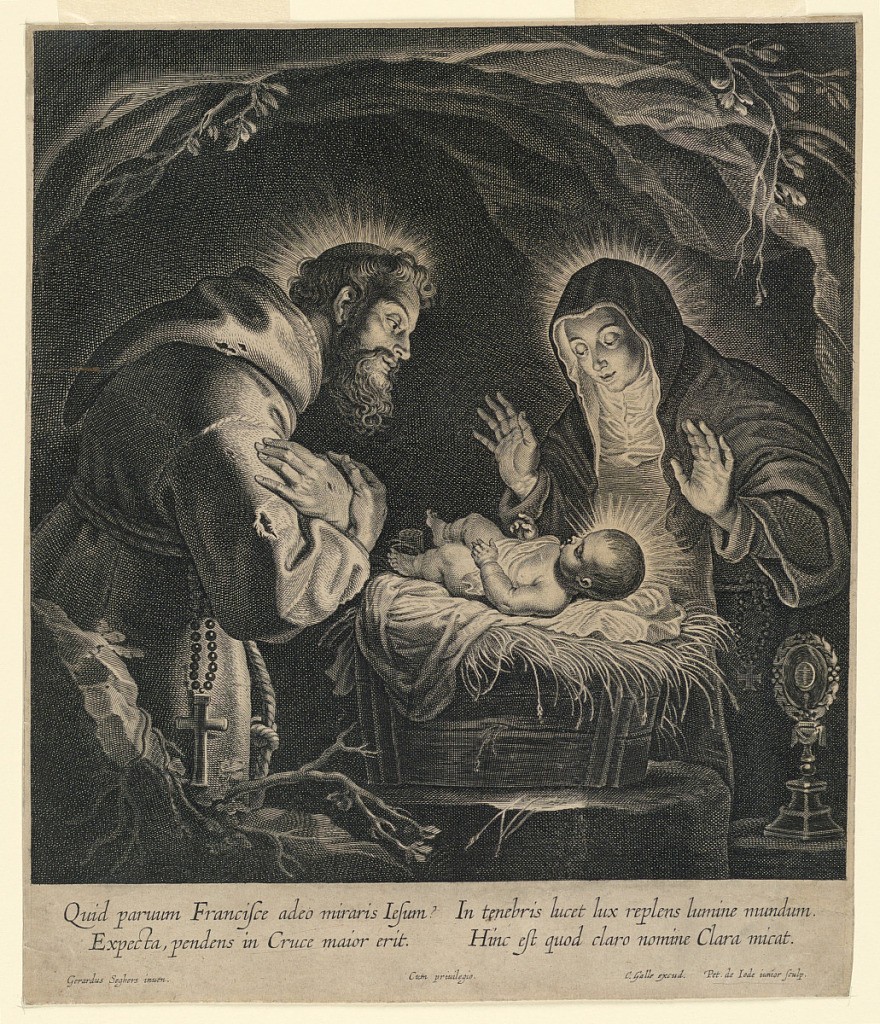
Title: Saint Francis and Saint Clara Adoring the Infant Jesus
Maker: Pieter de Jode the Younger, Flemish, 1606 - ca. 1674
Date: ca. 1630–1655
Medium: Engraving on white paper
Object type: Print
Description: The Christ Child in a manger, Ste. Clara to the right, Sts. Francis at the left, both in their religious habits. Below, inscribed, "Quid parum Francisce adeo miraris Ie sum / Ex pecta, pendens in Cruce maiorerir. / In tenebris lucet lux re plens lumine mundum. / Hinc est quod clara nomine mieat." Below, the artists' and publisher's names.